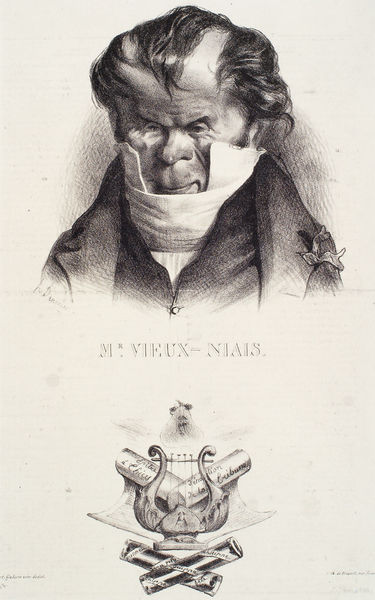
Titel: Mr. Vieux-Niais
Künstler: Honoré Daumier
Institution: Paris, Musée d’Orsay
Schlagwörter: kopf, mann, vogel, weiß, blume, frisur, grau, haar, nase, schwarz, symbol, zeichnung, blick, alt, anzug, hemd, jacke, augen, gesicht, kragen, herr, portrait, porträt, haare, mantel, familie, musiker, frontal, ohren, schultern, affe, schrift, papier, man, grafik, französisch, musikinstrument, weste, buch, kohle, druck, schwarz-weiß, radierung, stich, karrikatur, scharz, text, uniform, bleistift, orden, stift, buchdruck, französich, wappen, binde, schriftrolle, harfe, lyra, emblem, kupferstich, leier, harve, papierrollen, latein, schriftrollen, janker, monsieur, vieux, mr viewux-niais, vieux-niais, niais, gesetzestext